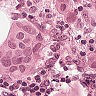
Metastatic tissue present: yes